Field crop: maize
Growth stage: 1
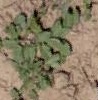
Species: convolvulus